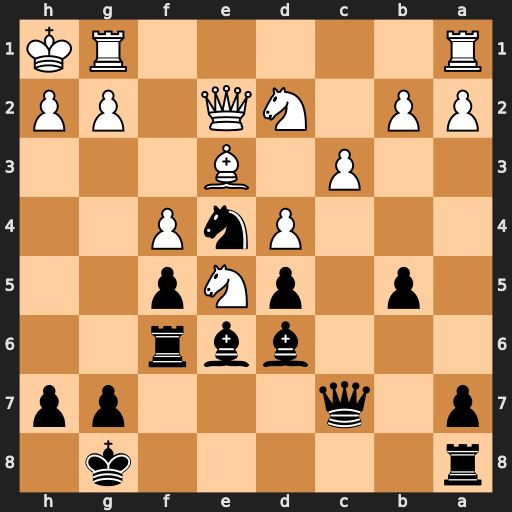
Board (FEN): r5k1/p1q3pp/3bbr2/1p1pNp2/3PnP2/2P1B3/PP1NQ1PP/R5RK
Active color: b
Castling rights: -
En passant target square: -
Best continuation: Ng3+ hxg3 Rh6+ Qh5 Rxh5#